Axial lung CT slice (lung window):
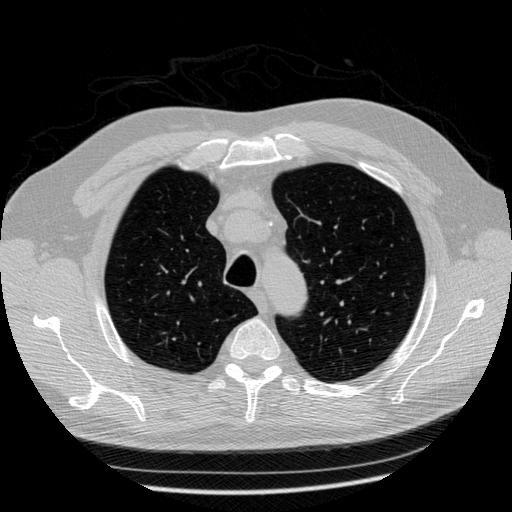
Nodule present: no